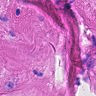
Metastatic tissue present: no